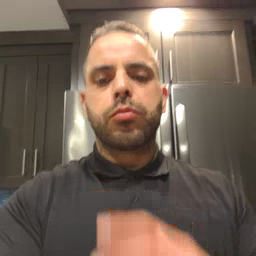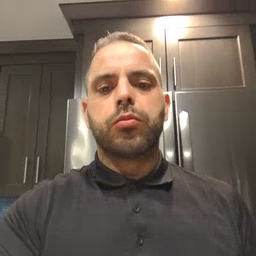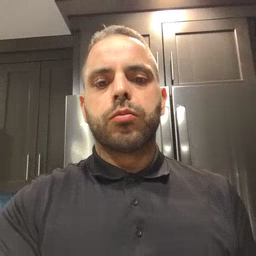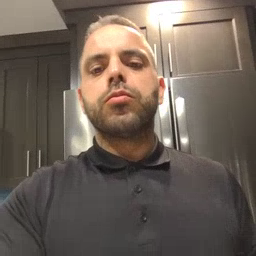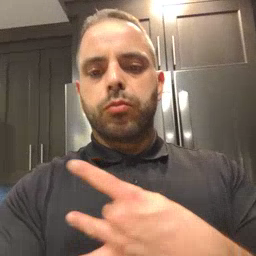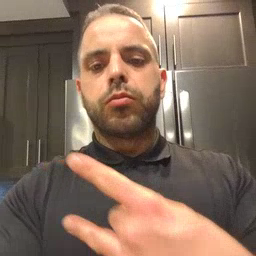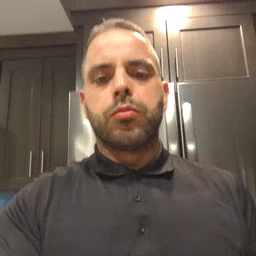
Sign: like